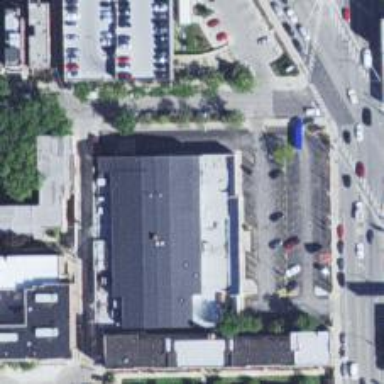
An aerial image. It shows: Pharmacy providing healthcare services.